Interaction volume radius: 10 \u00c5
Interaction volume height: 10 \u00c5
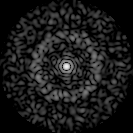
Disorder parameter: 0.8312